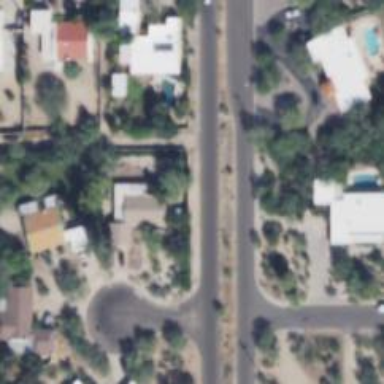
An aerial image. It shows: Alley classified as service road.